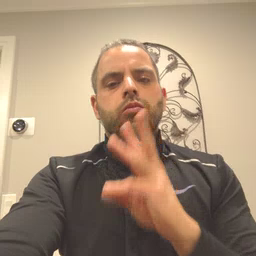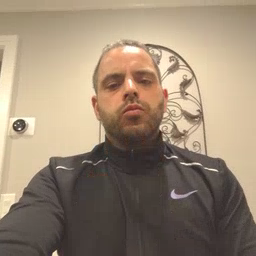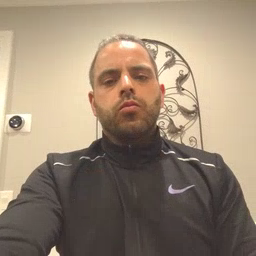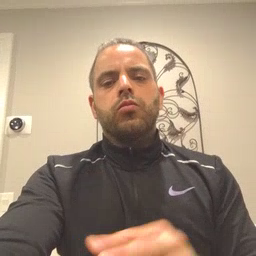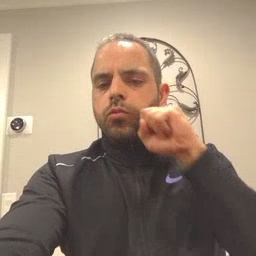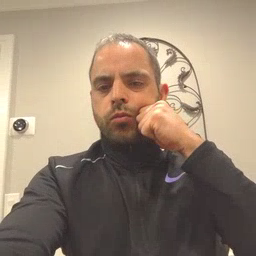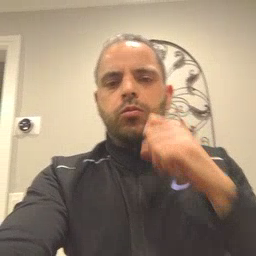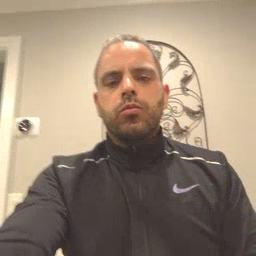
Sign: apple